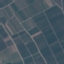
Label: PermanentCrop